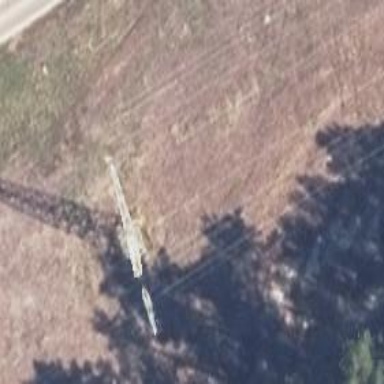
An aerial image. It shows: Power line with three cables.